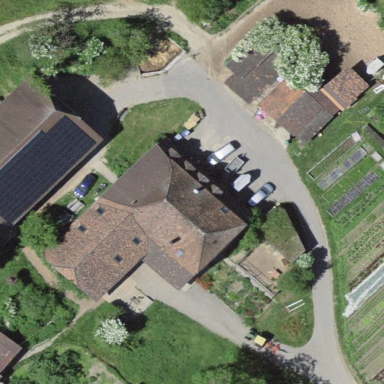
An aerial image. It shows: Farmyard area.